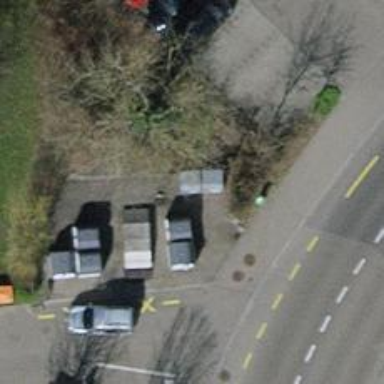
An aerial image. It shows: Recycling container for recycling.